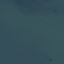
Land use / land cover: SeaLake